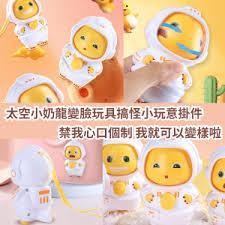
Label: nailong